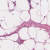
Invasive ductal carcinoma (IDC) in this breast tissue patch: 0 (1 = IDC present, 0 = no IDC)